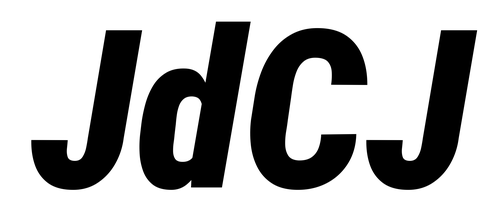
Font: Roboto-Italic_Condensed_Black_Italic